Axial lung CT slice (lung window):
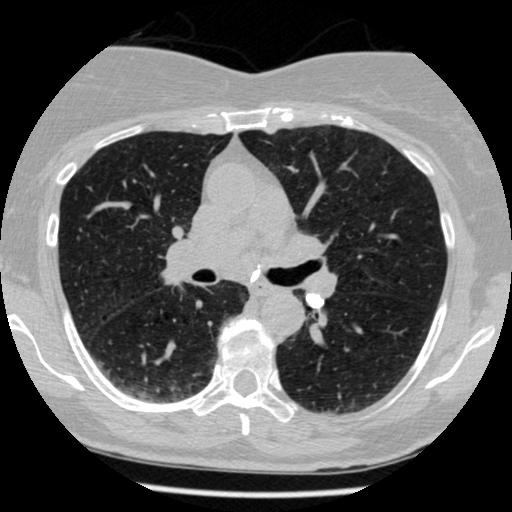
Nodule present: no